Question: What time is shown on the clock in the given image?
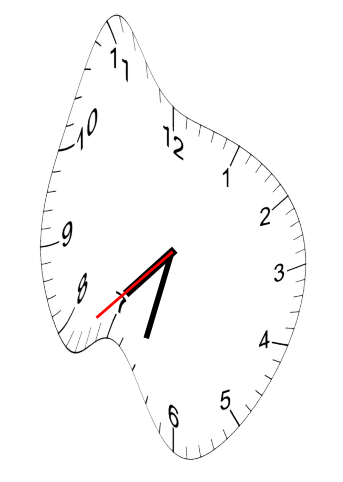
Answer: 07:32:38